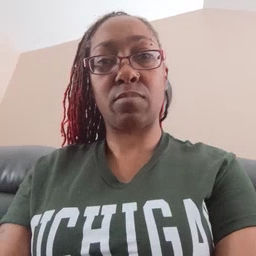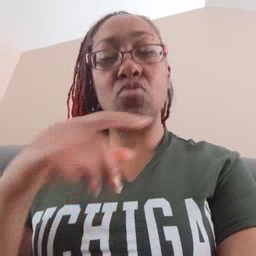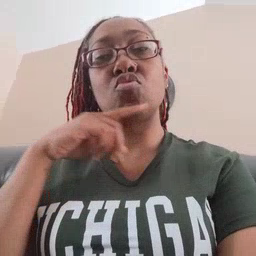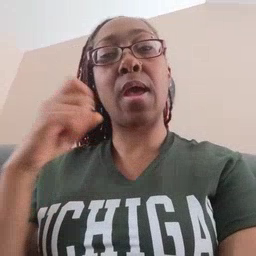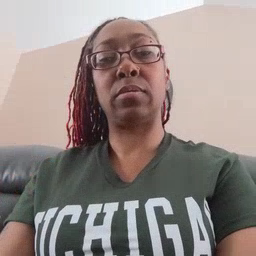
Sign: dry